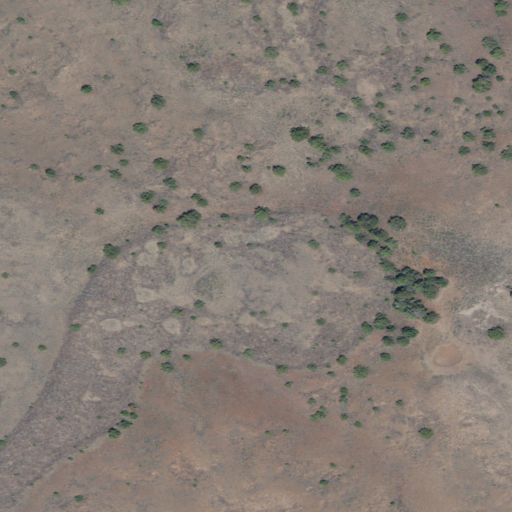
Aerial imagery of mountain in Idaho named Boni Table containing only shrub